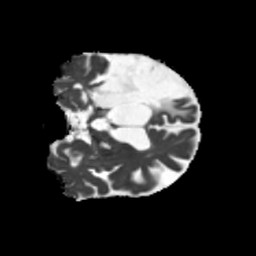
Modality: MD
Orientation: coronal
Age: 64
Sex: male
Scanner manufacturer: siemens
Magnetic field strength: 3 T
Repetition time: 5.25 s
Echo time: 0.08 s